Question: I'm using a <URL> and would like the popover to be horizontally centered with the bottom of my button. The button is up against the right column of the main content DIV, so it's pushing it over to the left instead of putting it on top of the main column and sidebar.
How can this be fixed?
<URL>
HTML:
'''
<a href="#" tabindex="0" class="btn btn-lg btn-danger bs-docs-popover" role="button" data-toggle="popover" data-placement="bottom" data-trigger="focus" title="" data-content="And here's some amazing content. It's very engaging. Right?">Dismissible popover</a>
'''
JS:
'''
$('.bs-docs-popover').popover();
'''

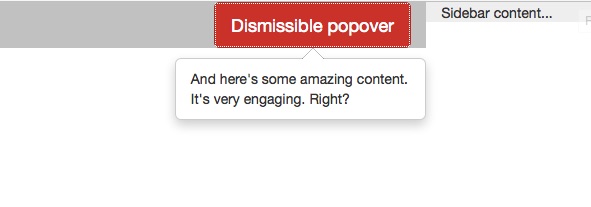
Answer: is it solution good for you? <URL>
I've add css class like this
'''
.popover.fade {
width: 100%;
}
'''